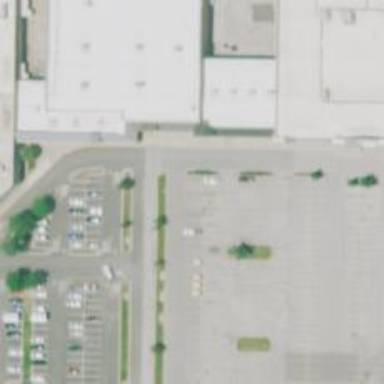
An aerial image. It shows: Parking space.